Question: In my code i am showing alert in popup view. but when i touch any background buttons, they are enable. i want to disable background touch.
follwoing is my code. please check it.
'''
LayoutInflater inflater = (LayoutInflater) getSystemService(Context.LAYOUT_INFLATER_SERVICE);
View popuplayoutReject = inflater.inflate(R.layout.popup_reject_request, (ViewGroup) findViewById(R.id.popup_element));
final PopupWindow popUpReject = new PopupWindow(popuplayoutReject, WindowManager.LayoutParams.WRAP_CONTENT,
WindowManager.LayoutParams.WRAP_CONTENT, false);
ImageButton btnPopupReject_Ok, btnPopUpReject_Cancel;
TextView txtRequestRejectMessage = (TextView) popuplayoutReject.findViewById(R.id.errorMessage);
txtRequestRejectMessage.setText(getResources().getString(R.string.AddEntryNotSaved));
btnPopupReject_Ok = (ImageButton) popuplayoutReject.findViewById(R.id.btnPopup_Yes);
btnPopupReject_Ok.setImageResource(R.drawable.yes_button);
btnPopupReject_Ok.setOnClickListener(new OnClickListener() {
@Override
public void onClick(View v) {
finish();
}
});
btnPopUpReject_Cancel = (ImageButton) popuplayoutReject.findViewById(R.id.btnPopUp_No);
btnPopUpReject_Cancel.setImageResource(R.drawable.no_button);
btnPopUpReject_Cancel.setOnClickListener(new OnClickListener() {
@Override
public void onClick(View v) {
popUpReject.dismiss();
}
});
popUpReject.showAtLocation(popuplayoutReject, Gravity.CENTER, 0, 0);
'''
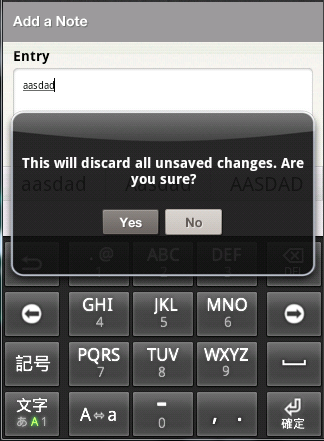
Answer: just done with implementing
'''
final PopupWindow popUpReject = new PopupWindow(popuplayoutReject, WindowManager.LayoutParams.FILL_PARENT,
WindowManager.LayoutParams.FILL_PARENT, false);
popUpReject.setOutsideTouchable(false);
'''